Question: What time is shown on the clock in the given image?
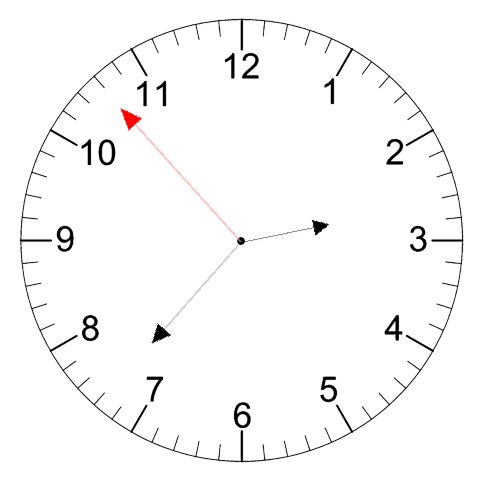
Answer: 02:36:53